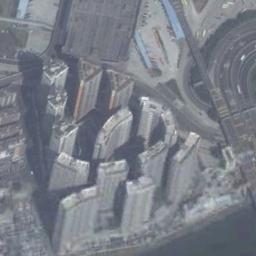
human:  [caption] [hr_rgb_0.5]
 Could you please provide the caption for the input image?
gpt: In a commercial area there are several tall buildings of different shapes and several roads with many cars  There is a river beside the buildings .

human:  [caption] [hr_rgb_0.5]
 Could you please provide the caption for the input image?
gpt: A commercial area with lots of high-rise buildings is next to the waters .

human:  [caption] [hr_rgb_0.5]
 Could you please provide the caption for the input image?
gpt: There was a lot of traffic on the road next to the building .

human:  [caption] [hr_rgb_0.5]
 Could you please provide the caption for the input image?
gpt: The commercial area is consist of many tall buildings .

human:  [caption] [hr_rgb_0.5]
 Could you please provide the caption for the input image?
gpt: There are many buildings at the corner on a commercial area .